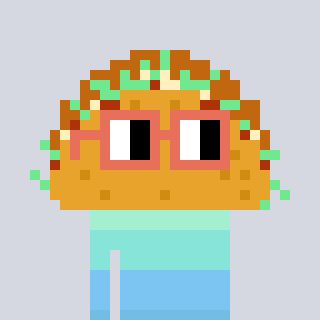
a pixel art character with square orange glasses, a taco-shaped head and a yellow-colored body on a cool background